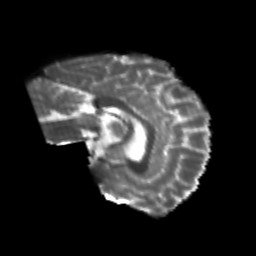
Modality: T2w
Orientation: sagittal
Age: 26
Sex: female
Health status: healthy
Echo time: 0.074 s